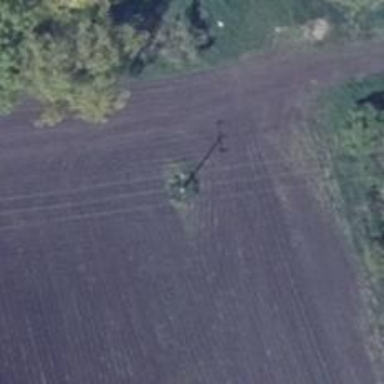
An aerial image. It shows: Power pole.